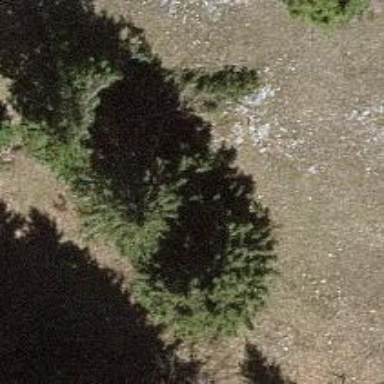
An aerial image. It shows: Beautiful tree in nature.